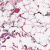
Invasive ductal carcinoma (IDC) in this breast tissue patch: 0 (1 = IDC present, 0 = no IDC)